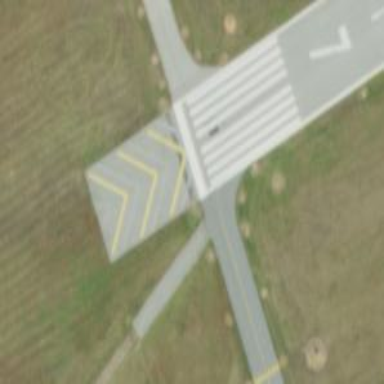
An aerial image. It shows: View of the airport threshold.